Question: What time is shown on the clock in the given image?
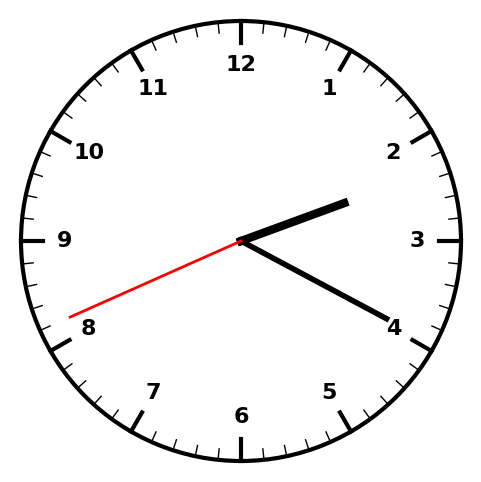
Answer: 02:19:41